Question: I need a way to get a list for all patients who do not have a PCP relation even though patients have multiple relations. The relation also has to be in the current episode. Thanks in advance and I'm running SQL Server 2005
'''
select
distinct r.patient_id,
r.episode_id,
r.relation
from
(select r.*, max(episode_id) over (partition by patient_id) as maxei from relationship r) r
join patient_custom pc
on r.patient_id = pc.patient_id
where health_home = 'y' --and r.relation = 'PCP'
order by r.patient_id, r.relation
'''

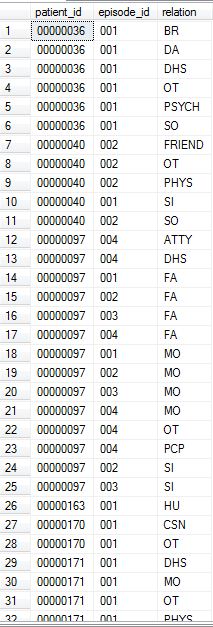
Answer: I think this will work... See comments inline.
'''
SELECT
PatientEpisode.Patient_ID,
PatientEpisode.Epsode_ID
FROM (
-- Find the list of patients and their current episode
SELECT r.Patient_ID, MAX(r.Episode_ID) AS Episode_ID
FROM Relationship r
JOIN patient_custom pc
ON r.Patient_ID = pc.Patient_ID
WHERE pc.Health_Home = 'y'
GROUP BY r.Patient_ID
) PatientEpisode
-- Now exclude any patients that DO have a "PCP"
-- relationship in their current episode.
WHERE NOT EXISTS (
SELECT *
FROM Relationship
WHERE Patient_ID = PatientEpisode.Patient_ID
AND Episode_ID = PatientEpisode.Episode_ID
AND Relation = 'PCP'
)
'''
I've added the Health_Home filter. To understand how this works, first run this 'SELECT' by itself:
'''
SELECT r.Patient_ID, MAX(r.Episode_ID) AS Episode_ID
FROM Relationship r
JOIN patient_custom pc
ON r.Patient_ID = pc.Patient_ID
WHERE pc.Health_Home = 'y'
GROUP BY r.Patient_ID
'''
You'll see that it returns all of the patients as wel as the most recent episode for each patient.
Then once you have that data, it gets wrapped in the rest of the SQL to filter out the patients with current PCP relations.